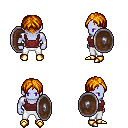
a pixel art fantasy rpg character, male body template, dark elf, purple skin, maroon pirate shirt, white pants, dark blonde parted hairstyle, gold boots, shield, four views (front, back, left, right), 2x2 character sprite sheet, small pixel art, hard edges, no anti-aliasing